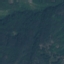
Land use / land cover: Forest